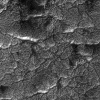
Atmospheric dust classification: not_dusty